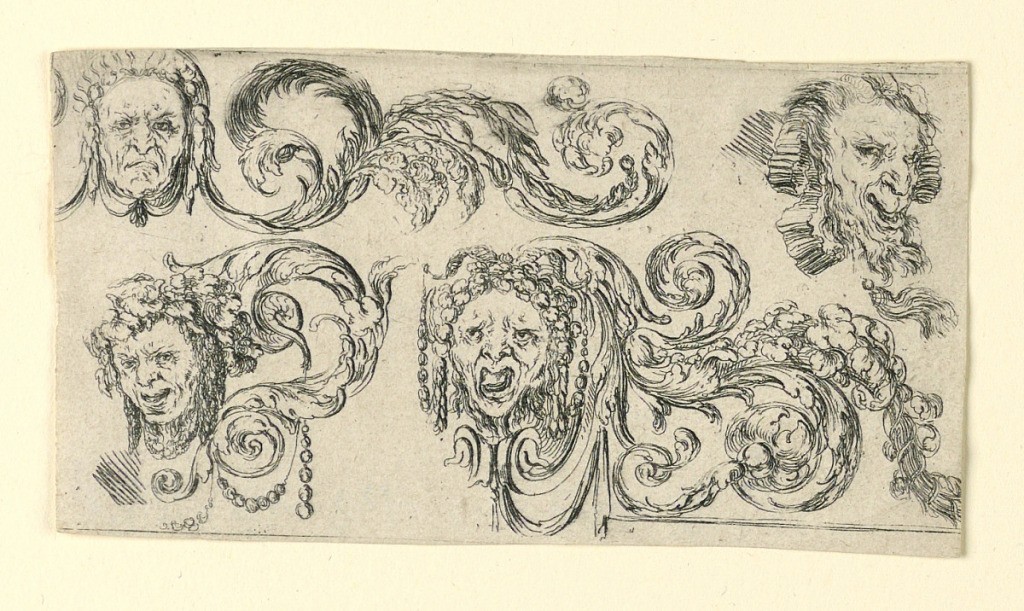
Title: Plate from Frises, Feuillages et Grotesques (Friezes, Foliage and Grotesques)
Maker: Stefano della Bella, Italian, 1610–1664
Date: ca. 1645
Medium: Etching on laid paper
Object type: Print
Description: Horizontal rectangle showing four masks with acanthus leaf arabesques.